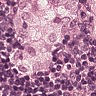
Metastatic tissue present: yes